Question: I have a table named "BBSEC2013_REPORTS" where some value in column "Q19_MARKETING" is NULL. What I want is to update those null values with the previous values of "Q1_UNIT_SERIAL_NO" in the main table.
SQL :
# FIND NULLS
'''
SELECT R.BOOK_ID, R.QUESTIONNARIE_ID, R.Q1_UNIT_SERIAL_NO , R.Q19_MARKETING
FROM BBSEC2013_REPORTS R
WHERE ( R.Q19_MARKETING = 9 OR R.Q19_MARKETING is null )
AND F_TO_NUMBER(SUBSTR(R.Q6_IND_CODE_CLASS_CODE,1,2)) BETWEEN 10 AND 33
ORDER BY R.BOOK_ID, R.QUESTIONNARIE_ID, R.Q1_UNIT_SERIAL_NO
'''
# SELECTING VALUE OF PREVIOUS UNIT
'''
SELECT R.Q19_MARKETING FROM BBSEC2013_REPORTS R
WHERE R.BOOK_ID = * BOOK_ID OF SQL-1
AND R.Q1_UNIT_SERIAL_NO = * DECREMENT VALUE OF "Q1_UNIT_SERIAL_NO" OF SQL-1
ORDER R.BY BOOK_ID, R.QUESTIONNARIE_ID,R.Q1_UNIT_SERIAL_NO
'''
# UPDATING
'''
UPDATE BBSEC2013_REPORTS
SET Q19_MARKETING= Q19_MARKETING OF SQL-2
WHERE BOOK_ID = * BOOK_ID OF SQL-1
AND Q1_UNIT_SERIAL_NO = * Q1_UNIT_SERIAL_NO OF SQL-1
'''

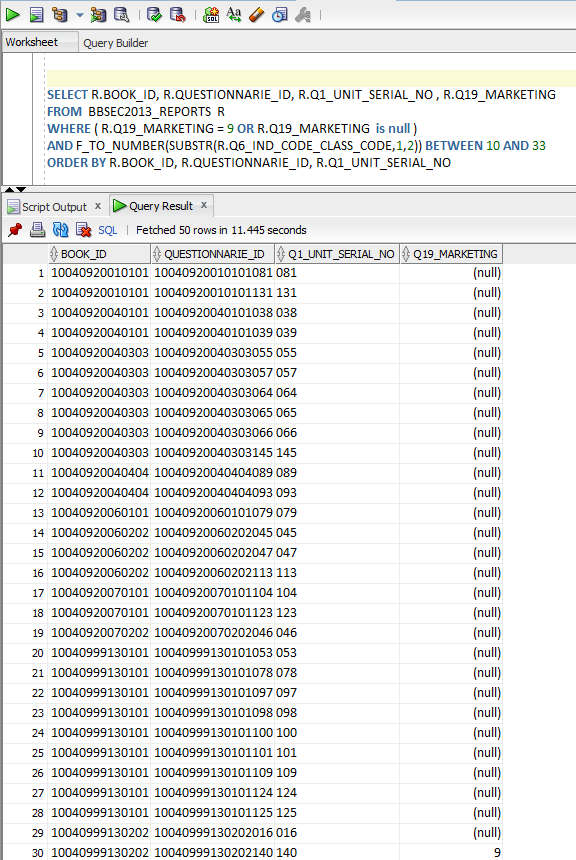
Answer: You should be able to combine your supplied DML statements into one e.g.
'''
UPDATE bbsec2013_reports r
SET r.q19_marketing =
(SELECT r1.q19_marketing
FROM bbsec2013_reports r1
WHERE r1.book_id = r.book_id
AND r1.q1_unit_serial_no = to_char(to_number(r.q1_unit_serial_no)-1, 'FM000'))
WHERE ( r.q19_marketing = 9
OR r.q19_marketing IS NULL)
AND f_to_number(substr(r.q6_ind_code_class_code, 1, 2)) BETWEEN 10 AND 33
'''
() or if the decrement if not necessarily 1:
'''
UPDATE bbsec2013_reports r
SET r.q19_marketing =
(SELECT max(r1.q19_marketing) KEEP (DENSE_RANK LAST ORDER BY r1.q1_unit_serial_no)
FROM bbsec2013_reports r1
WHERE r1.book_id = r.book_id
AND r1.q1_unit_serial_no < r.q1_unit_serial_no)
WHERE ( r.q19_marketing = 9
OR r.q19_marketing IS NULL)
AND f_to_number(substr(r.q6_ind_code_class_code, 1, 2)) BETWEEN 10 AND 33
'''
Now you could add additional 'WHERE' clauses into the subquery if required e.g. 'r1.q19_marketing <> 9 AND r1.q19_marketing IS NOT NULL' to find the previous record with a valid 'q19_marketing' value.